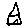
Label: house